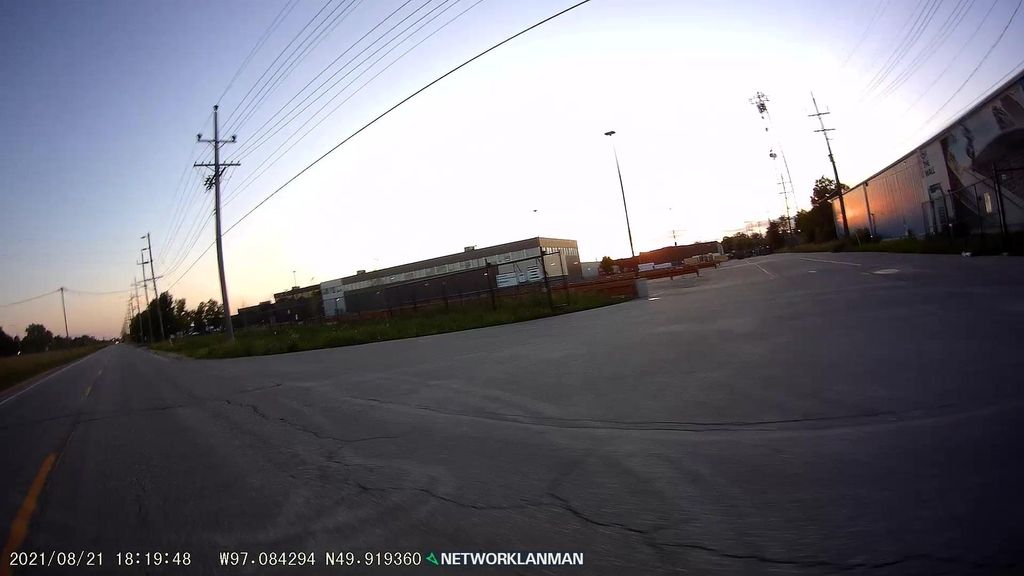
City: winnipeg